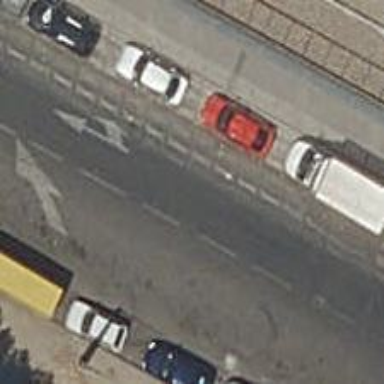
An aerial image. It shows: Public transport stop position.